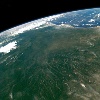
Label: land